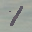
Label: 1